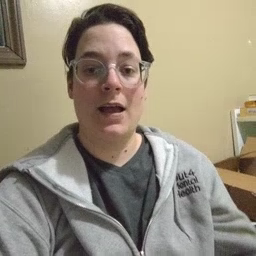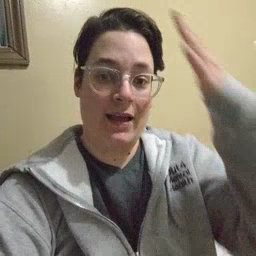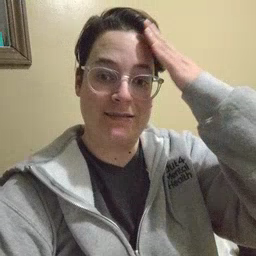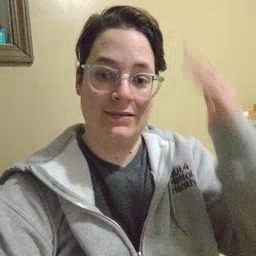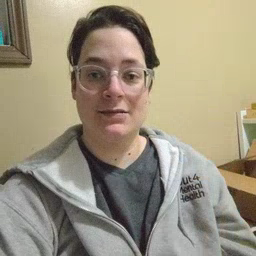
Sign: hat